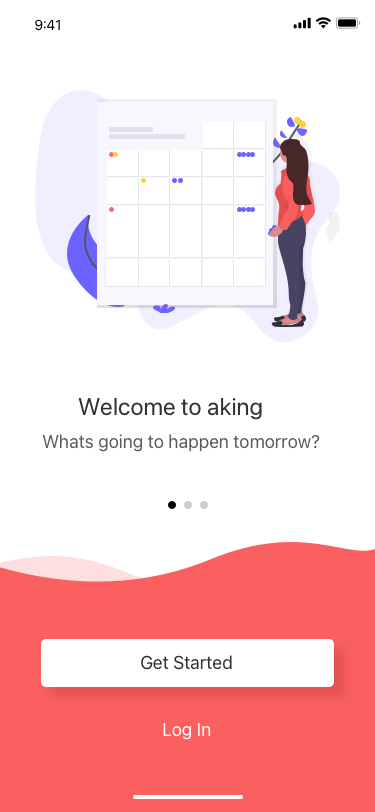
Text in this UI design:
Welcome to aking
Whats going to happen tomorrow?
Get Started
Log In